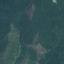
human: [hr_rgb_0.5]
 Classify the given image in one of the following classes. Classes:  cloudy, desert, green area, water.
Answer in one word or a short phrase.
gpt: green area